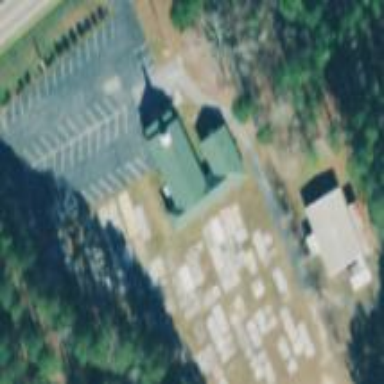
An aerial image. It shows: Cemetery.